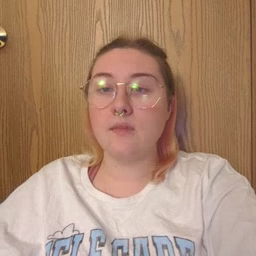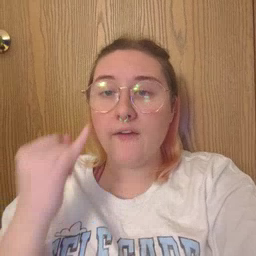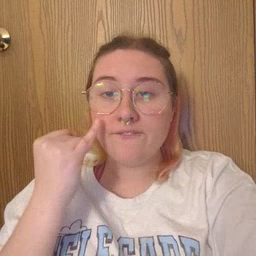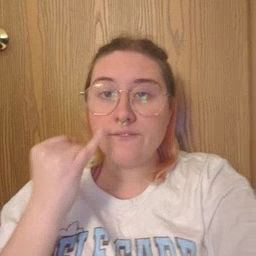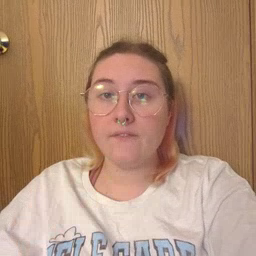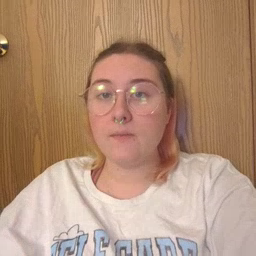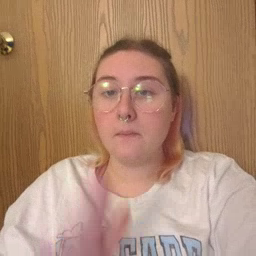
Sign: if